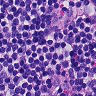
Metastatic tissue present: no